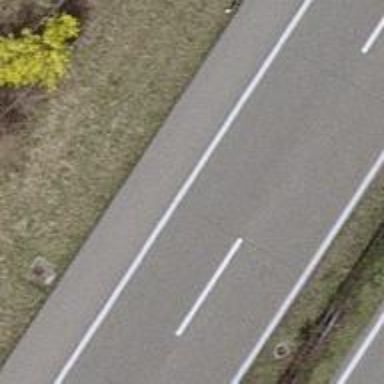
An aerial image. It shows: Motorway.